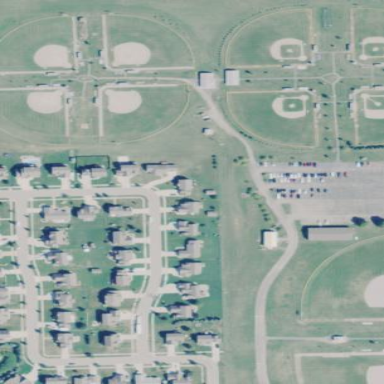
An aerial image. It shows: Sports centre dedicated to baseball and softball activities.